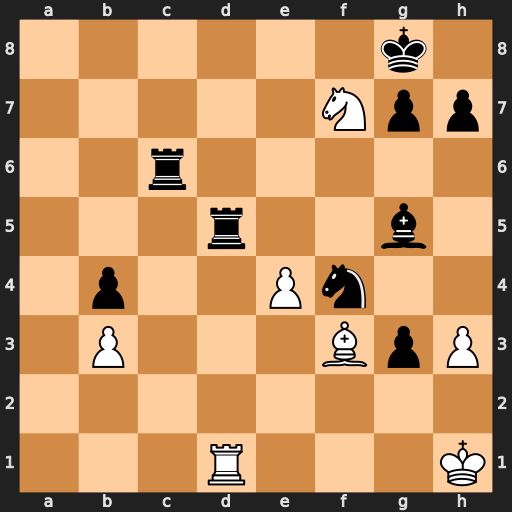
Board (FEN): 6k1/5Npp/2r5/3r2b1/1p2Pn2/1P3BpP/8/3R3K
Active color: w
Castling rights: -
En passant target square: -
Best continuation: exd5 g2+ Bxg2